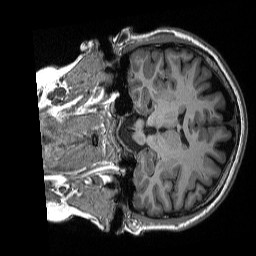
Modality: T1w
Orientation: coronal
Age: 33
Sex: female
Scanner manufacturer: siemens
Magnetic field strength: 3 T
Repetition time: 2.3 s
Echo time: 0.00298 s